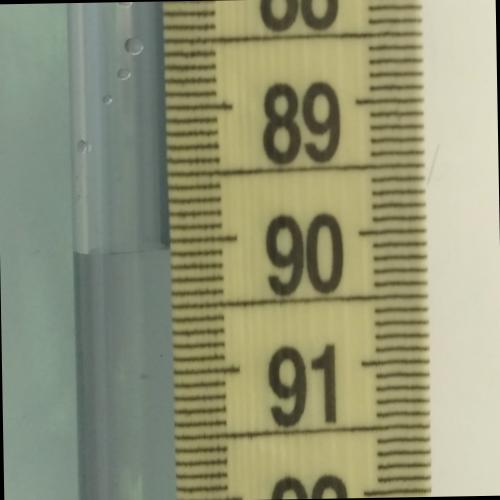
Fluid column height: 90.1 cm